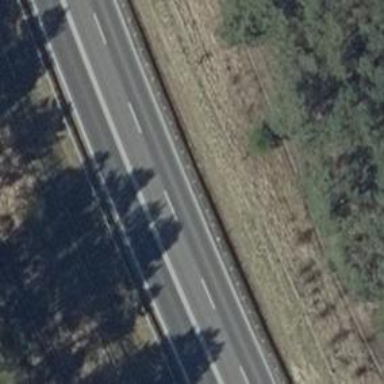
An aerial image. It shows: Trunk highway designated as motorroad.